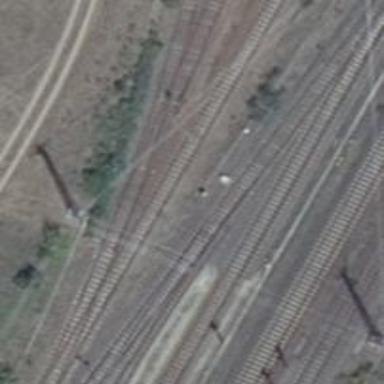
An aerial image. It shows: Railway switch.